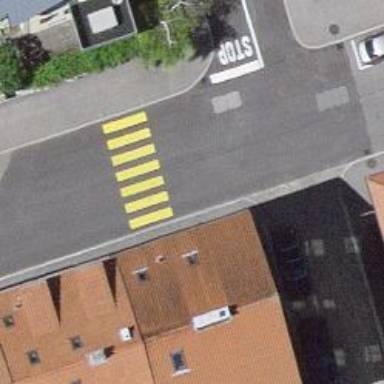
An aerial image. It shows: Marked road crossing.